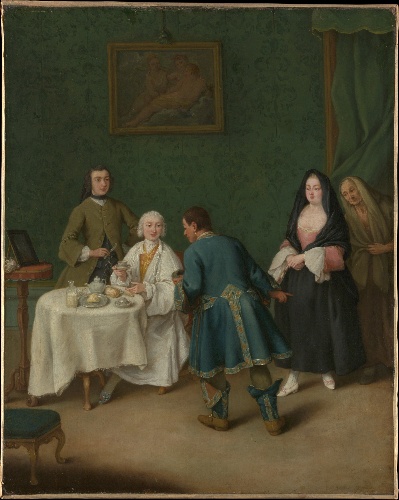
Title: The Temptation
Artist: Pietro Longhi (Pietro Falca)
Artist bio: Italian, Venice 1701–1785 Venice
Date: 1746
Object type: Painting
Classification: Paintings
Medium: Oil on canvas
Dimensions: 24 x 19 1/2 in. (61 x 49.5 cm)
Department: European Paintings
Credit line: Gift of J. Pierpont Morgan, 1917
Accession year: 1917
Repository: Metropolitan Museum of Art, New York, NY
Tags: Interiors|Men|Women|Prostitutes|Servants